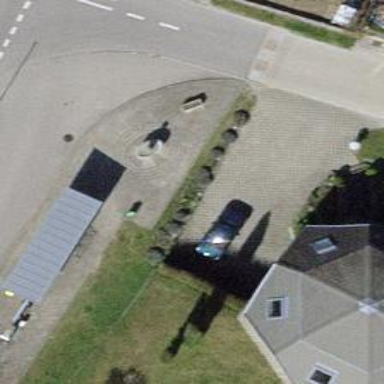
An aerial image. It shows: Beautiful fountain.